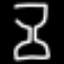
Label: hourglass